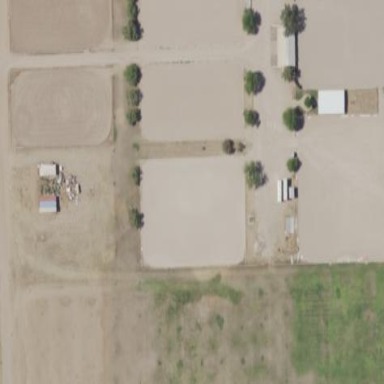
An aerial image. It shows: Equestrian pitch for leisure land use.